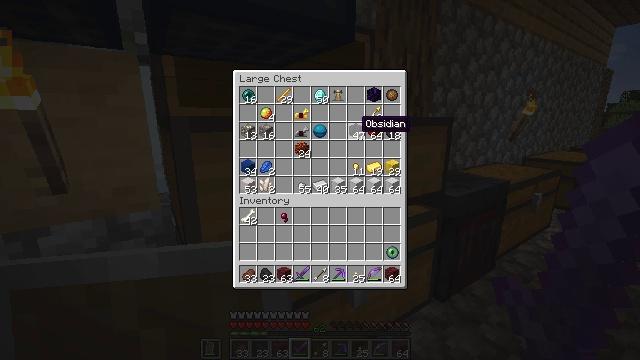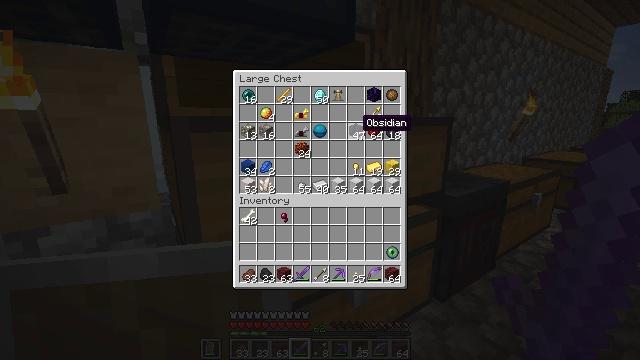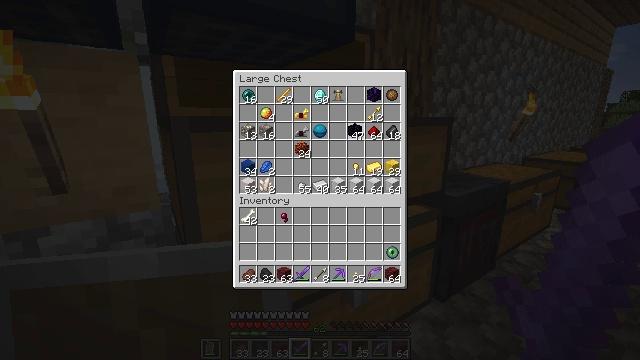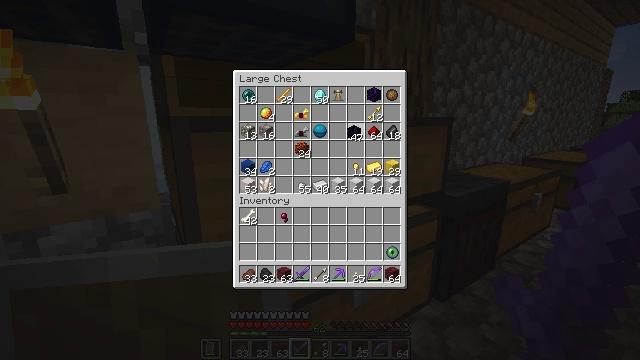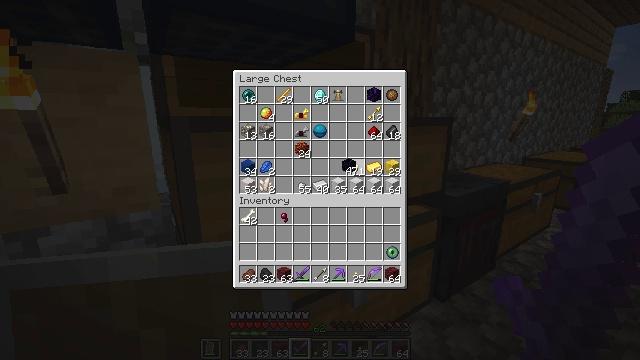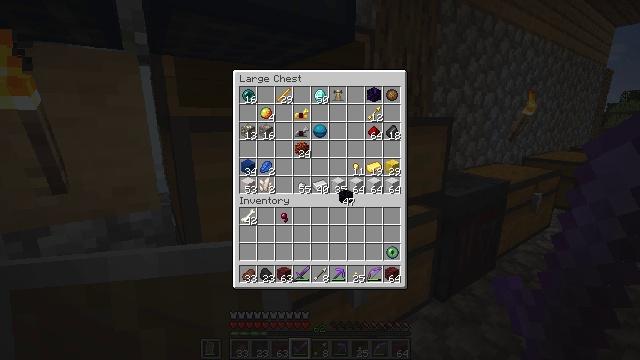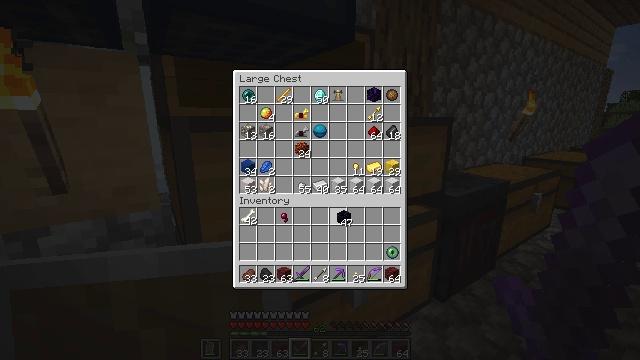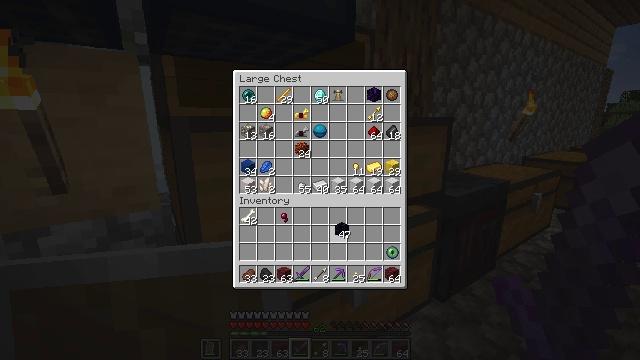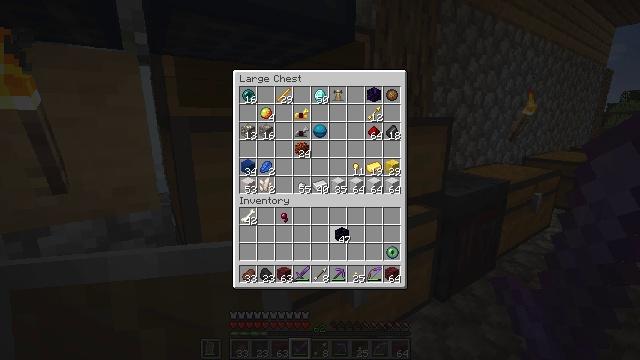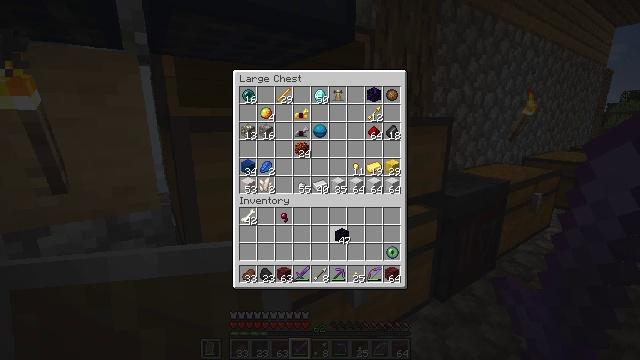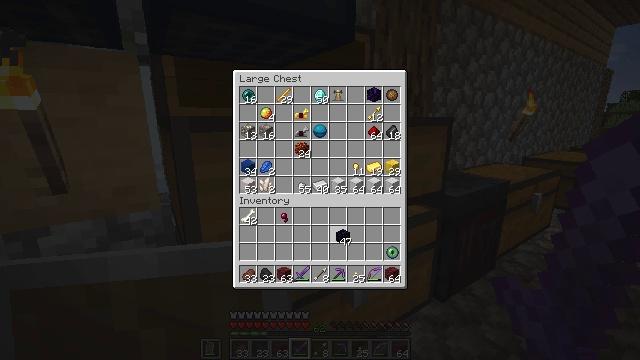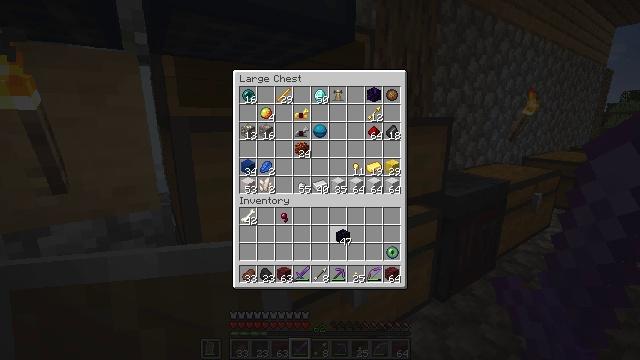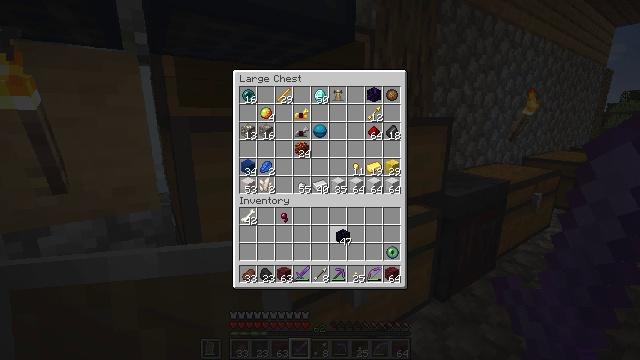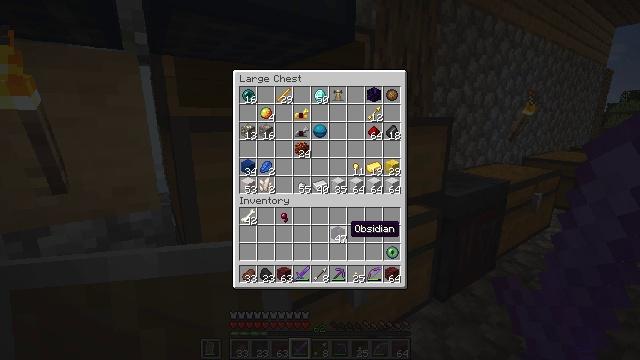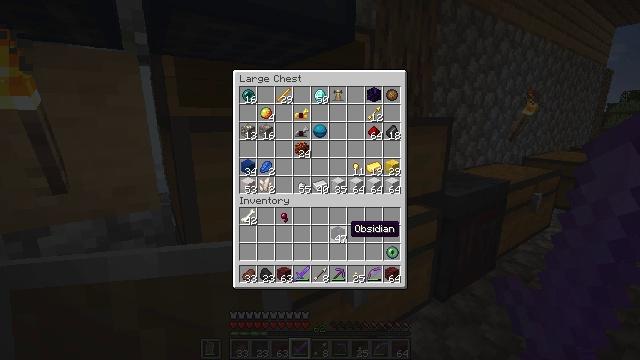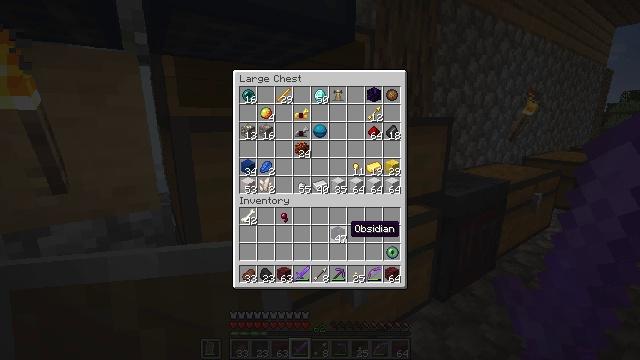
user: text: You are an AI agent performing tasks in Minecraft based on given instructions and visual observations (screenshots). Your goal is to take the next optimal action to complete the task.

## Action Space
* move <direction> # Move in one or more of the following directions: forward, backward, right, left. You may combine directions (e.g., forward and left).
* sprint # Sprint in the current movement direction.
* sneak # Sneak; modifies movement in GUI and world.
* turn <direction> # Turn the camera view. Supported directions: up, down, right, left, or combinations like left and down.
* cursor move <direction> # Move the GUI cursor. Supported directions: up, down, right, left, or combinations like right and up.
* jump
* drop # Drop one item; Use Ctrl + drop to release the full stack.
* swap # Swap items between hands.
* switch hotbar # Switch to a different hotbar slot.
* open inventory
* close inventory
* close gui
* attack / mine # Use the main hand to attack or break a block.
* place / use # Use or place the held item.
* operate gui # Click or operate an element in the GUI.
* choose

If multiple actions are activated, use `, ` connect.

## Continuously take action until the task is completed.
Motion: motion action
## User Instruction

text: Craft a ender chest.
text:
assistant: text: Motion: no_op
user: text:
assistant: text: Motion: attack / mine
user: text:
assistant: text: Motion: attack / mine
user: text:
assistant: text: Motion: turn down
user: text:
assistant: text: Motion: turn down
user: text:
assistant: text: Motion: turn down
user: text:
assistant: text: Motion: turn down
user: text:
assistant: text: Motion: no_op
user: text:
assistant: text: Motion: no_op
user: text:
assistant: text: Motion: attack / mine
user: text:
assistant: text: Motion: attack / mine
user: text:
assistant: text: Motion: attack / mine
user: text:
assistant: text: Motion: no_op
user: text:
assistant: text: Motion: no_op
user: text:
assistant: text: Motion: no_op
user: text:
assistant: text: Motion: no_op
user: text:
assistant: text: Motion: no_op
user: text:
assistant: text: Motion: close inventory
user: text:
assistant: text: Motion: turn left and down, close inventory
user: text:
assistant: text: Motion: turn left and down, close inventory
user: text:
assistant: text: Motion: turn left and down
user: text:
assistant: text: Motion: turn left and down
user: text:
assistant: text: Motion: turn left and down
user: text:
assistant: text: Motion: turn left and down
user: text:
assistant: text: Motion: turn left and down
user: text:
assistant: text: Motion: turn left and down
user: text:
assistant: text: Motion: turn left and down
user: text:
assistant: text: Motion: turn down
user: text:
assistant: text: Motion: use / place
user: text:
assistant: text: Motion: use / place